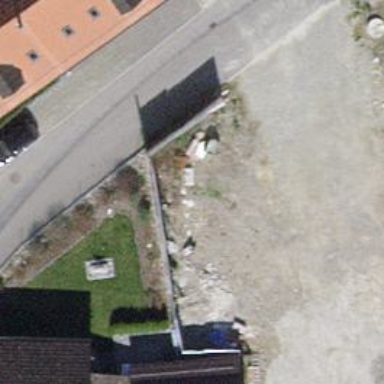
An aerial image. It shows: Parking area.